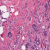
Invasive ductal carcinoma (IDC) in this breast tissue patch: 0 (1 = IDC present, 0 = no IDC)